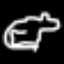
Label: frog